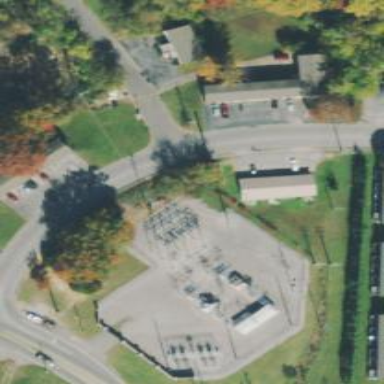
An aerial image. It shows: Substation surrounded by fence.